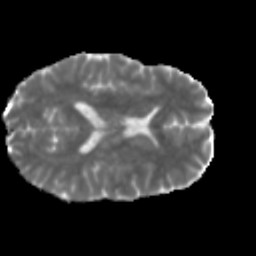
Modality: MD
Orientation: axial
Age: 46
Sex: male
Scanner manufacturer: siemens
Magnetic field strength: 3 T
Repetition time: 5 s
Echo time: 0.092 s